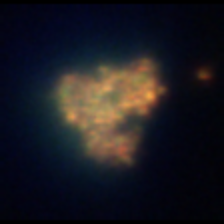
Taxon: Unknown_detritus
Group: Unknown